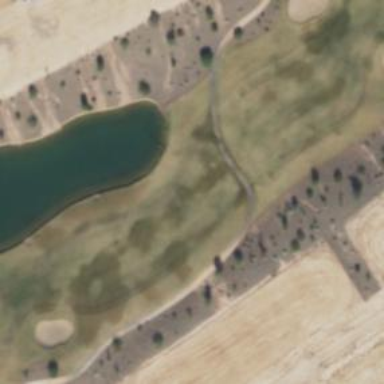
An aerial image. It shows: Grassy fairway on golf course.